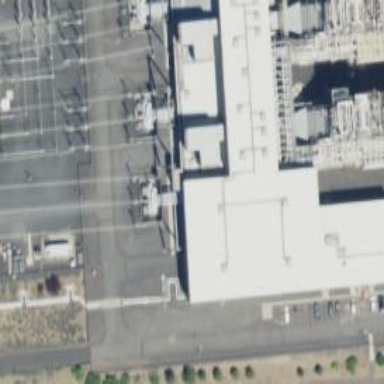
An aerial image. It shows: Gas turbine power generator.